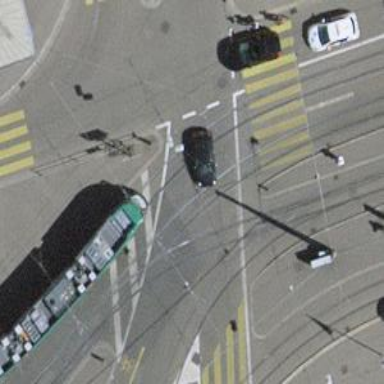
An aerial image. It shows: Tram level crossing on railway.